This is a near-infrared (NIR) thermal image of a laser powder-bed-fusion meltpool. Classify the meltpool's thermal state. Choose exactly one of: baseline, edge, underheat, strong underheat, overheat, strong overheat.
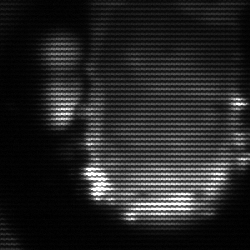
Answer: baseline